Question: I have produced the following figure using MATLAB 'plot3' function.

This figure is not good.
Because, I think, it's too hard for readers to estimate the coordinates from this figure.
Points height (Z value) is too hard to be estimated from the figure.
What is missing in my figure that makes it hard to be interpreted ?
---
To Play with the data:
The visualized data is <URL>.
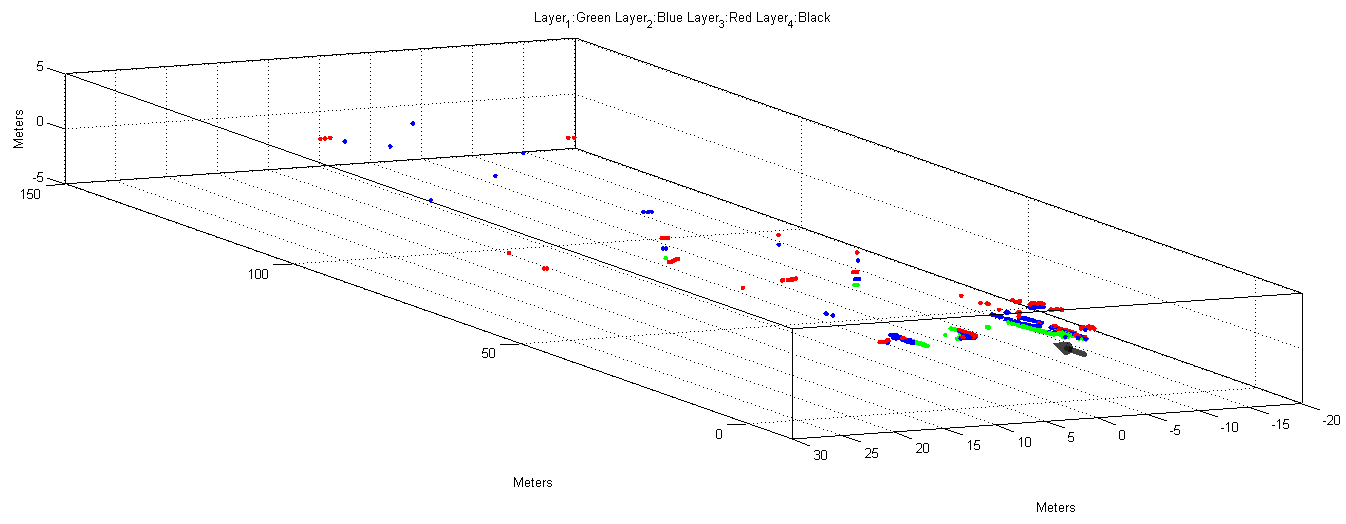
Answer: <URL> about heat map produced a much better result:
<URL>